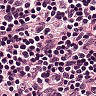
Metastatic tissue present: no